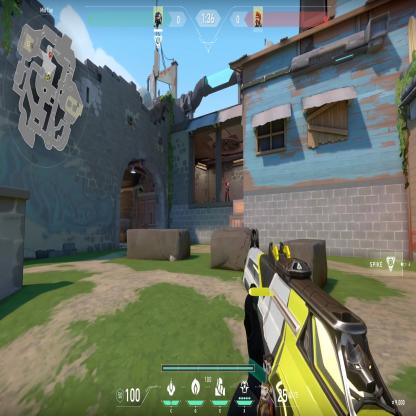
Label: enemy